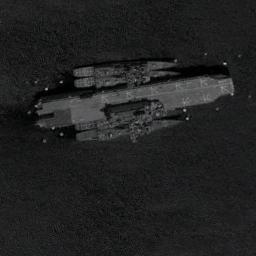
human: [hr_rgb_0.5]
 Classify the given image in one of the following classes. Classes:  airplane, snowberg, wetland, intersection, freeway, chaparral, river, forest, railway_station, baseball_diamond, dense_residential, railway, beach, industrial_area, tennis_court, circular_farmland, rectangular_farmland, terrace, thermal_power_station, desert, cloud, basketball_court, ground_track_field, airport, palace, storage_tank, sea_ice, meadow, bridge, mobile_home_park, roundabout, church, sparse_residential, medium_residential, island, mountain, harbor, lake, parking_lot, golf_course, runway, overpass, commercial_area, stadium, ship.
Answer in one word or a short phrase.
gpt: ship